Current action and preconditions to check: trajectory_clear

Your task: For each precondition in the list above, predict whether it will hold at this action.

Consider the current scene as observed from the mobile robot's camera, and analyze the predicted future states of all dynamic agents (e.g., people, animals, vehicles, or any moving entities) within the NEXT SECOND.

IMPORTANT: Only answer "very likely" if you are absolutely certain—based on strong, clear evidence—that a dynamic agent will violate the precondition in the predicted future state. Do NOT answer "very likely" for unlikely, ambiguous, or low-probability risks.

Ask yourself for each precondition: Is there a high probability, with clear and convincing evidence, that the predicted future states of any dynamic agent will interfere with the predicted future state of the currently executing action within the NEXT SECOND, causing that precondition to fail?

Assess the risk level based on these predictions. Use "likely" or "very likely" if motions create a clear risk of interference.

Use "neutral" or "improbable" if agents are nearby but their predicted paths are clearly diverging or non-conflicting.

Failure Risk Categories: "very improbable", "improbable", "neutral", "likely", "very likely"

Answer Format: Output ONLY the probability_of_failure value from these categories: "very improbable", "improbable", "neutral", "likely", "very likely"

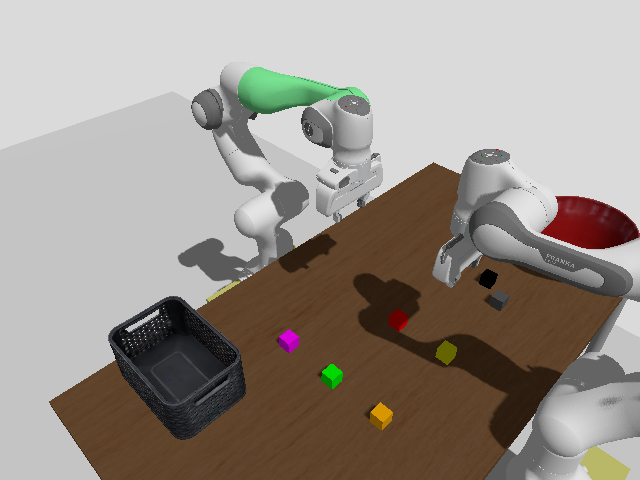

Answer: very improbable